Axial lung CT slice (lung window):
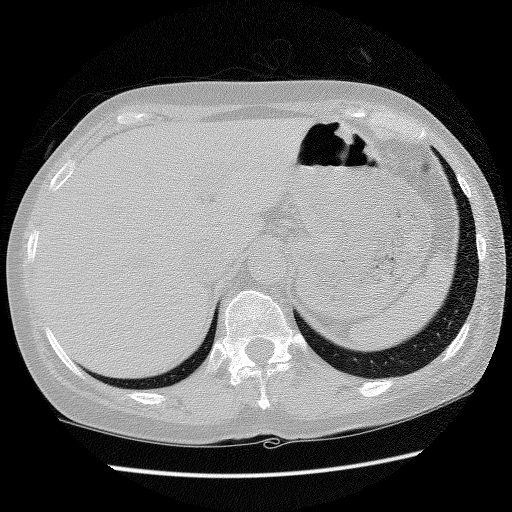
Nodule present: no